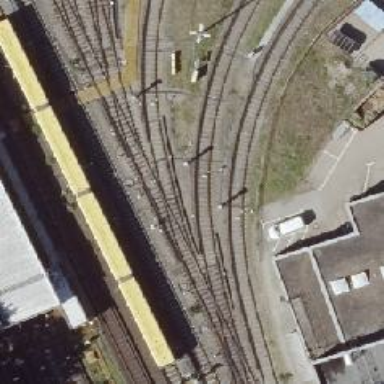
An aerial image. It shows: Yard area with electrified rail on top.